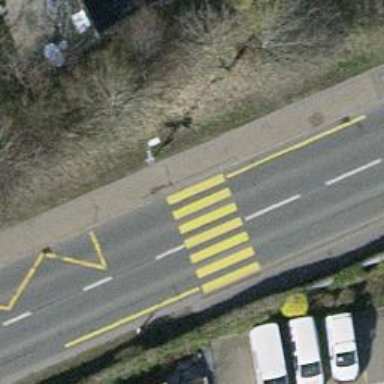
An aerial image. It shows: Marked crossing on the road.